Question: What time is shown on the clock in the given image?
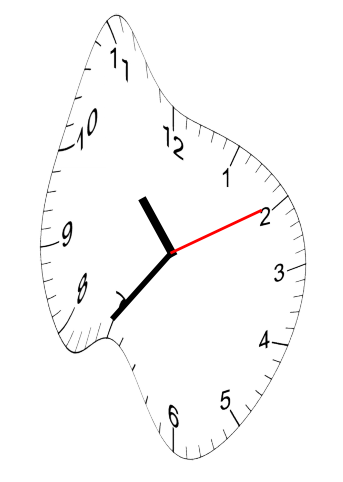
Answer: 10:36:10